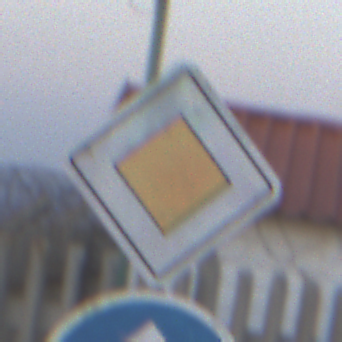
Verkehrszeichen: Vorfahrtsstrasse
Zusatzzeichen unten: VorgeschriebeneFahrtrichtungGeradeaus
Umgebung: Outdoor, Suburban
Tageszeit: SunriseSunset
Wetter: Clear
Licht: Natural
Jahreszeit: NotSpecified
Kontrast: LowContrast